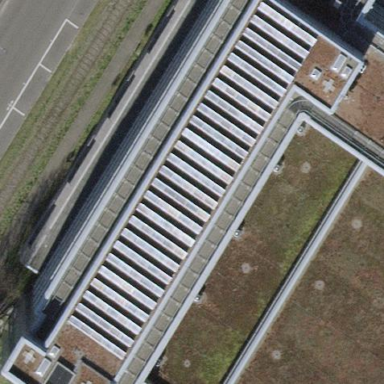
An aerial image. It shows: Solar photovoltaic panel generator.